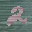
Label: 2